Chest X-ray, PA view. Patient: 31 years old, sex M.
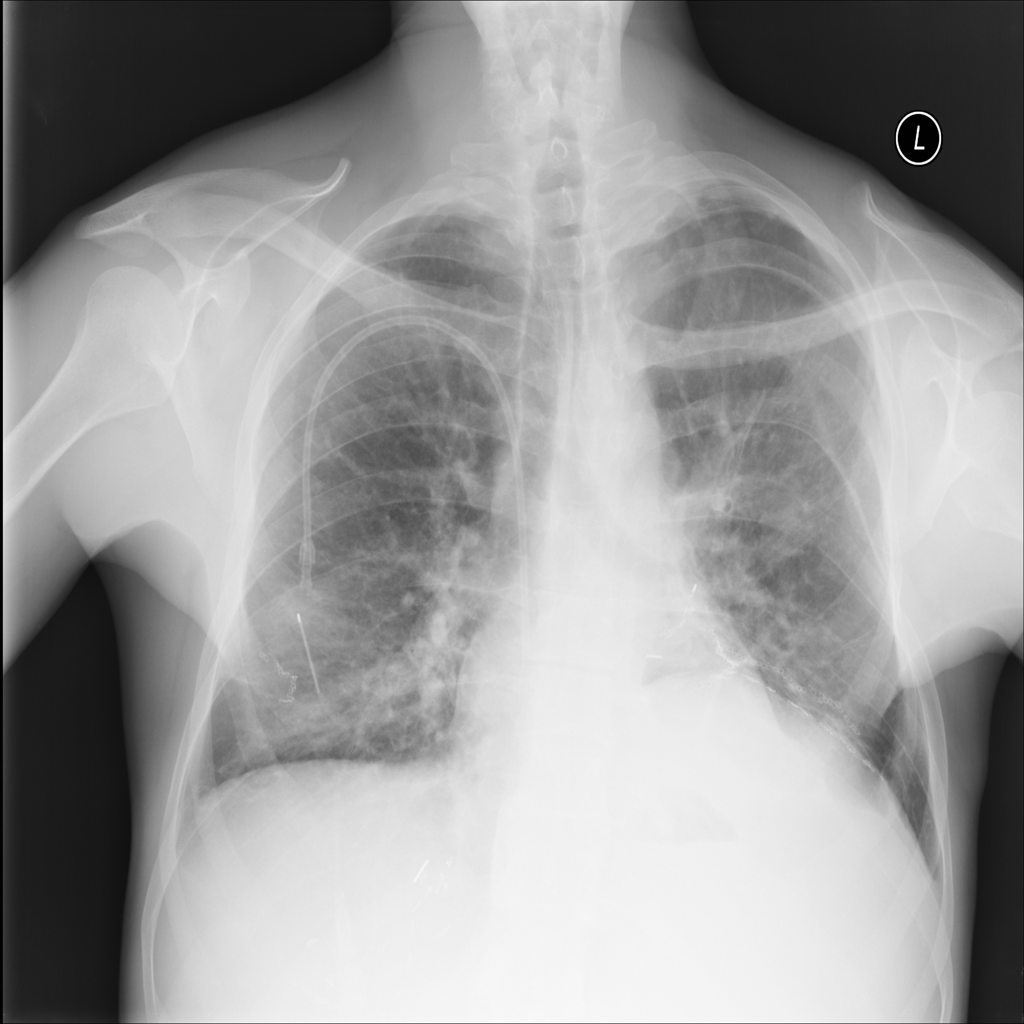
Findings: Fibrosis